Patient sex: M
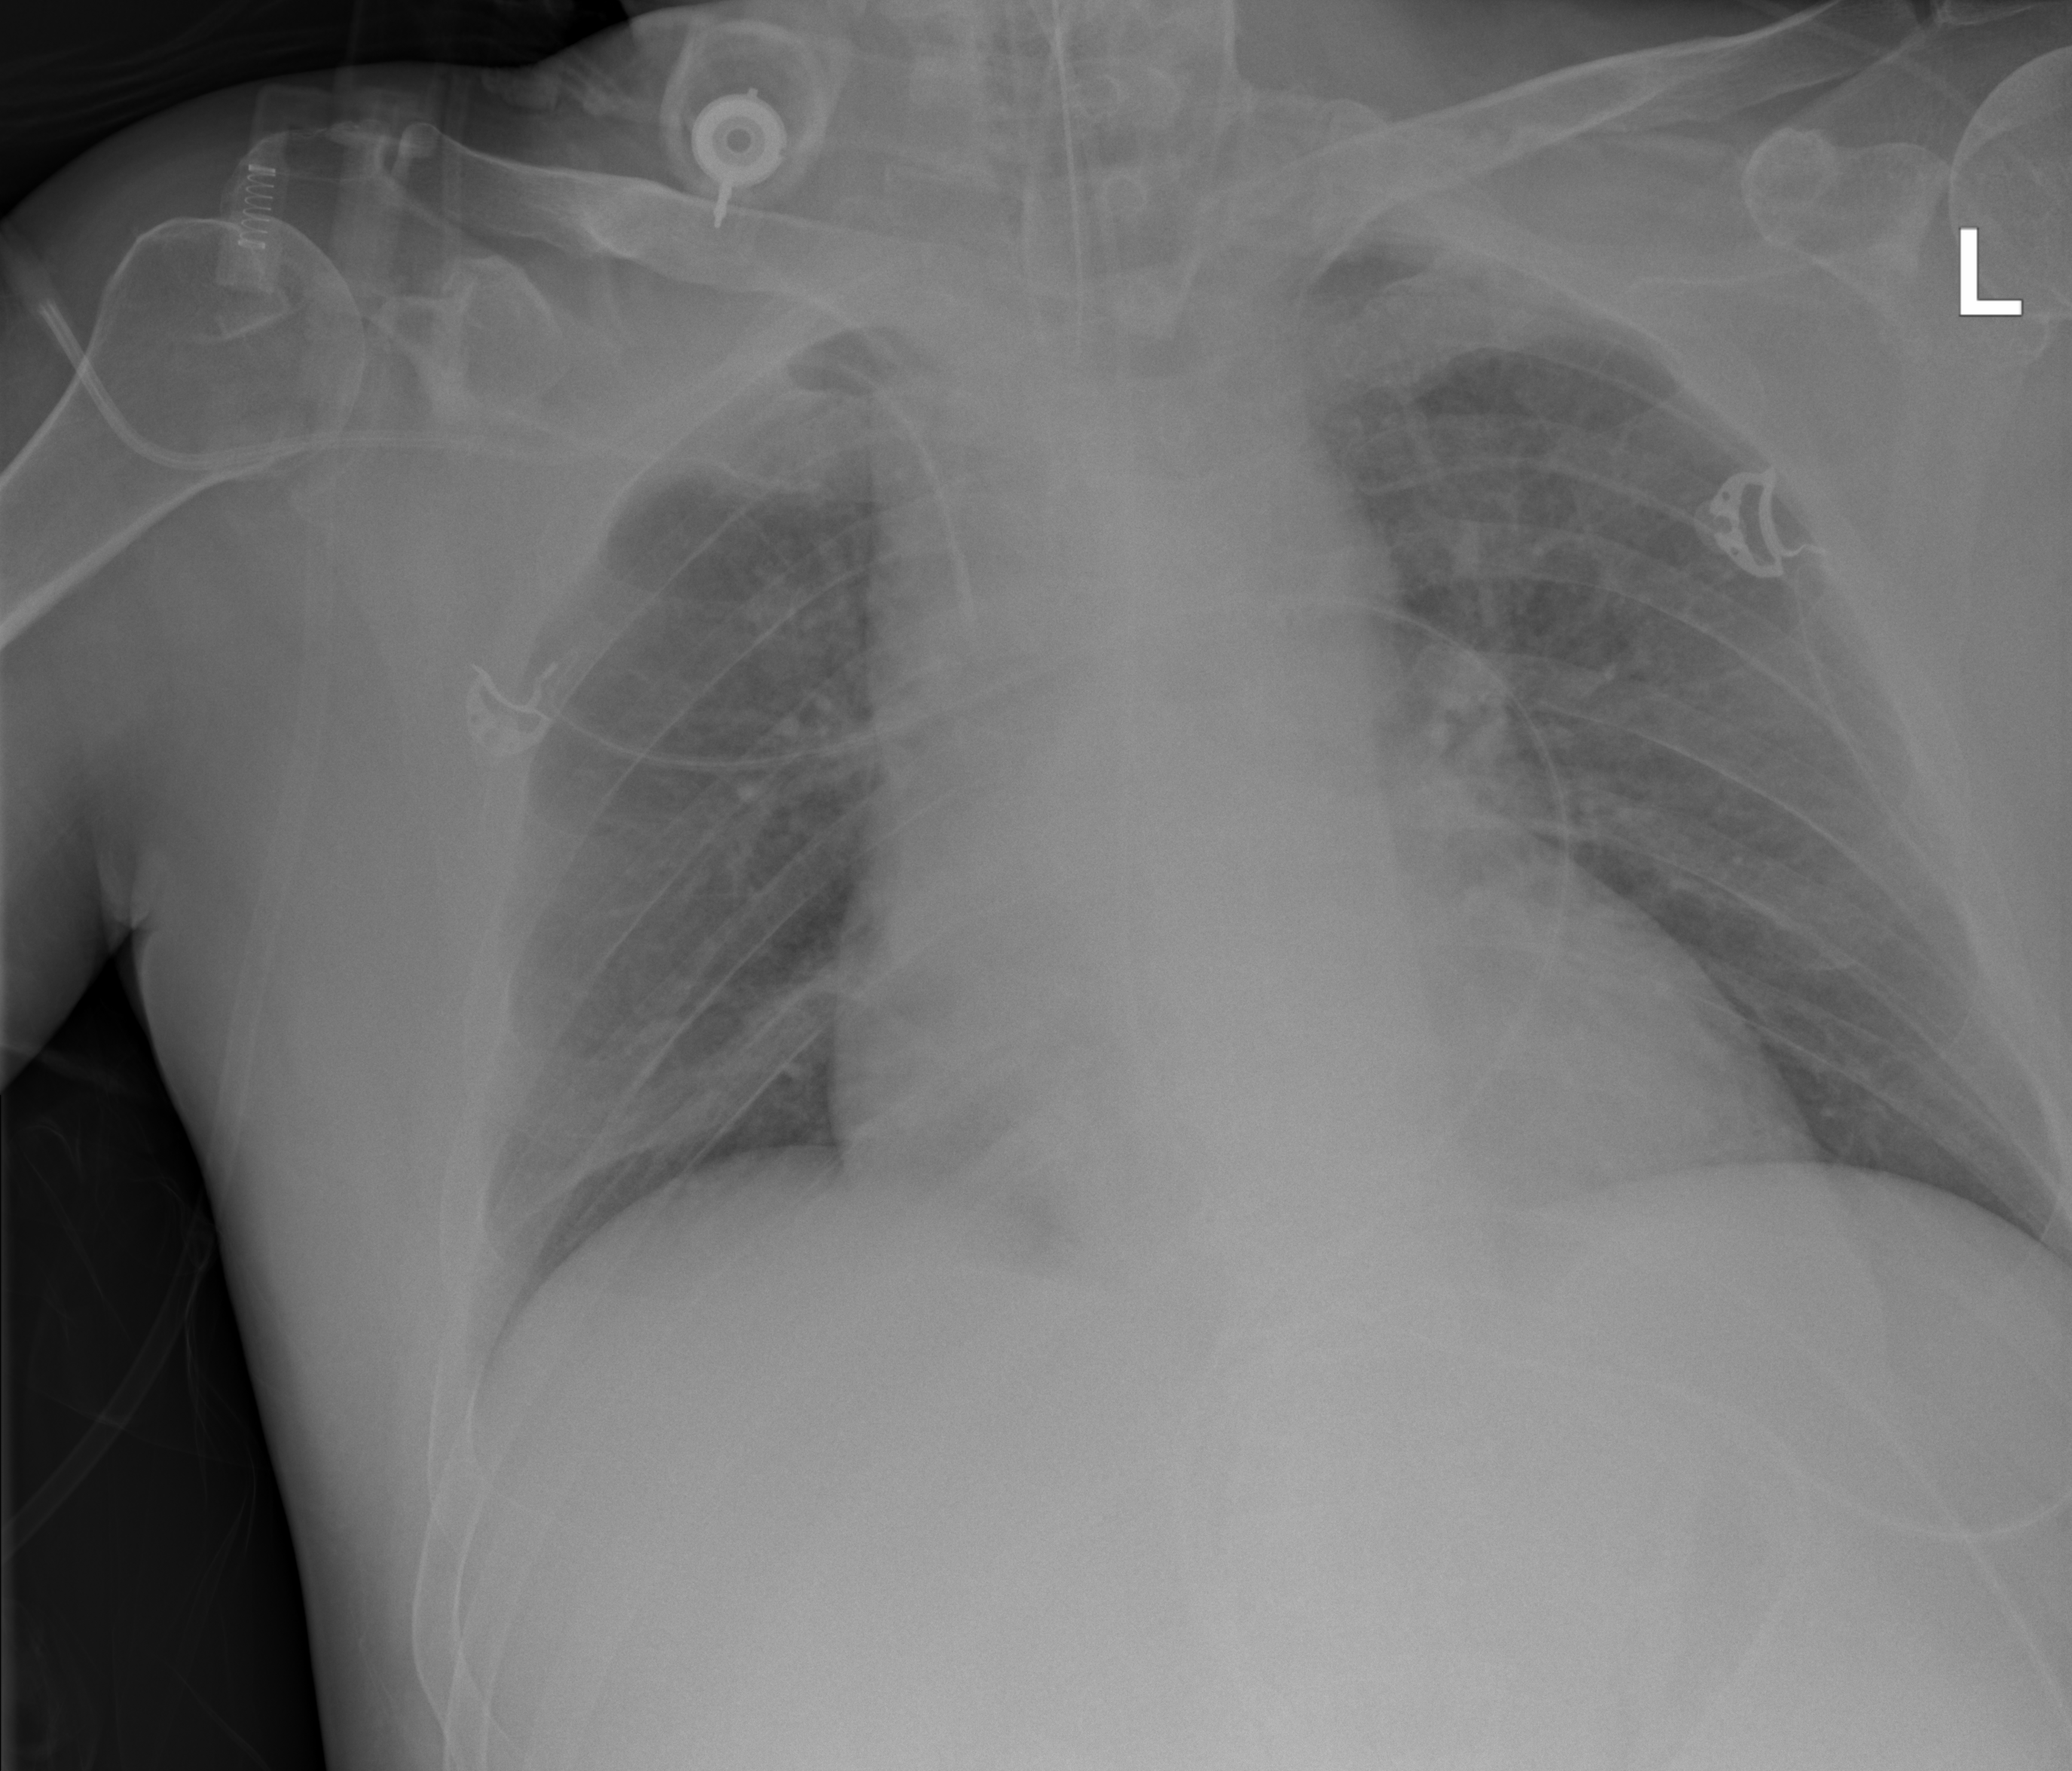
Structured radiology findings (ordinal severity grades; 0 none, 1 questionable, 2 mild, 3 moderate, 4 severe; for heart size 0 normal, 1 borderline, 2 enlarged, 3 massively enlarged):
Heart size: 2
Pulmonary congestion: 2
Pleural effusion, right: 0
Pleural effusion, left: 0
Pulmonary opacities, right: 0
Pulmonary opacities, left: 0
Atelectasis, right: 2
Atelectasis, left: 0